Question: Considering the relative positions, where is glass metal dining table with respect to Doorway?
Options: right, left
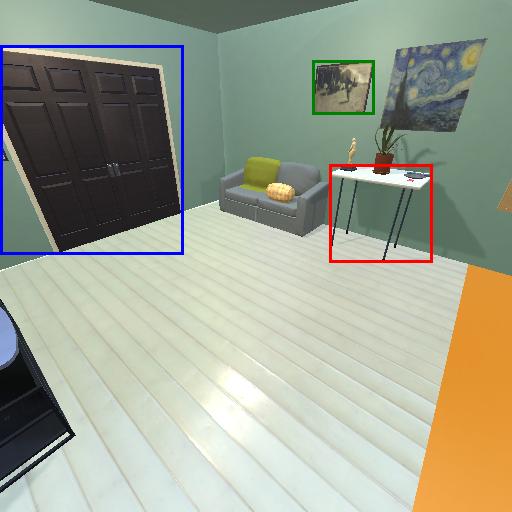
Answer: right